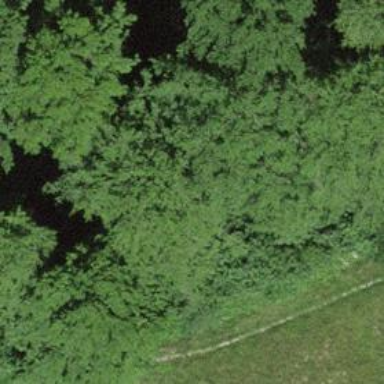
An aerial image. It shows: Path on the ground.